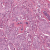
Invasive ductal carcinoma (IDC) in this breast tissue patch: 1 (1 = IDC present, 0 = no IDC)